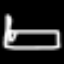
Label: bed